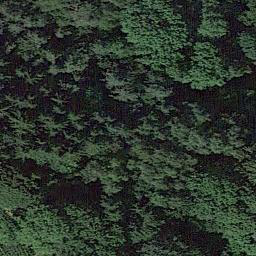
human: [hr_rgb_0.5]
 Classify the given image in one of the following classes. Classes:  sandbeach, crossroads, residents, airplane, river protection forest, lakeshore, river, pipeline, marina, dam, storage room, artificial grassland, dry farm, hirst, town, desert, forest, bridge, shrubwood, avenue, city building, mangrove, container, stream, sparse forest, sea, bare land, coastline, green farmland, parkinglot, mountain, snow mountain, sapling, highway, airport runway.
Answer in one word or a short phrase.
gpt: forest